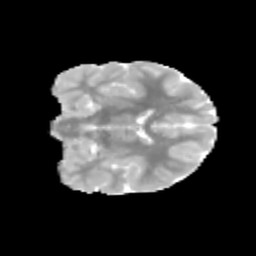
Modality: MD
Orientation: coronal
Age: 10
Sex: male
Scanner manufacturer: siemens
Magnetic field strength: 3 T
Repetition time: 3.8 s
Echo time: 0.07 s